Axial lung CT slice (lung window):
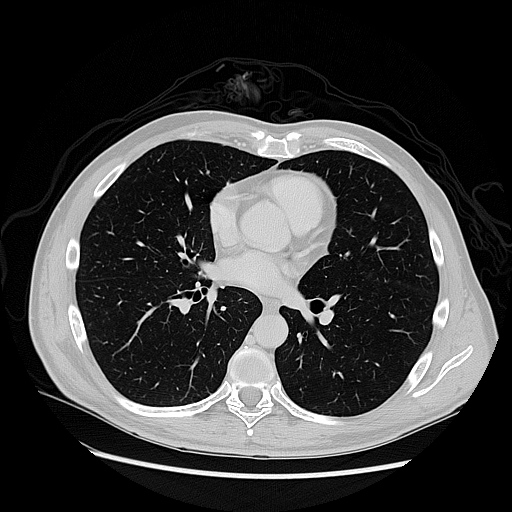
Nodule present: no